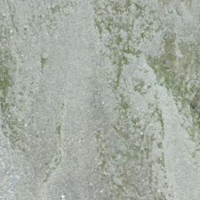
EUNIS habitat code: 48
Species observed at this site:
Phoenicurus ochruros